Current action and preconditions to check: path_clear

Your task: For each precondition in the list above, predict whether it will hold at this action.

Consider the current scene as observed from the mobile robot's camera, and analyze the predicted future states of all dynamic agents (e.g., people, animals, vehicles, or any moving entities) within the NEXT SECOND.

IMPORTANT: Only answer "very likely" if you are absolutely certain—based on strong, clear evidence—that a dynamic agent will violate the precondition in the predicted future state. Do NOT answer "very likely" for unlikely, ambiguous, or low-probability risks.

Ask yourself for each precondition: Is there a high probability, with clear and convincing evidence, that the predicted future states of any dynamic agent will interfere with the predicted future state of the currently executing action within the NEXT SECOND, causing that precondition to fail?

Assess the risk level based on these predictions. Use "likely" or "very likely" if motions create a clear risk of interference.

Use "neutral" or "improbable" if agents are nearby but their predicted paths are clearly diverging or non-conflicting.

Failure Risk Categories: "very improbable", "improbable", "neutral", "likely", "very likely"

Answer Format: Output ONLY the probability_of_failure value from these categories: "very improbable", "improbable", "neutral", "likely", "very likely"

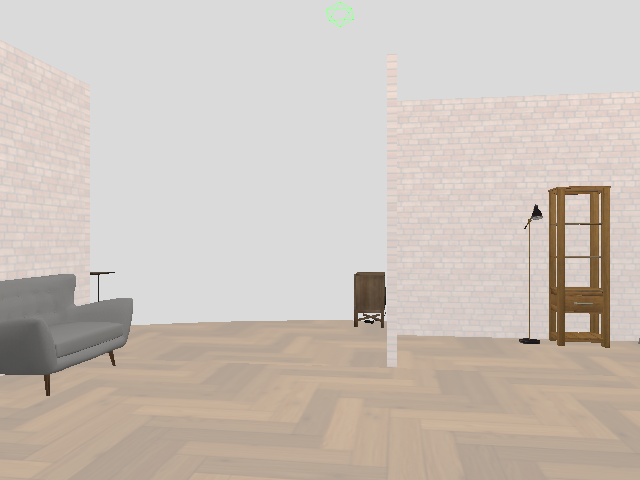

Answer: very improbable